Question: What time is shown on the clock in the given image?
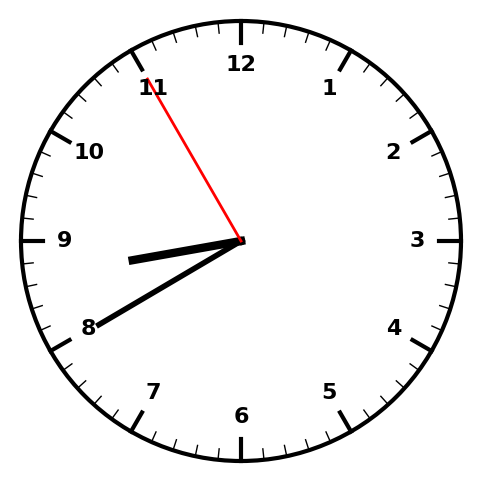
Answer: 08:39:55